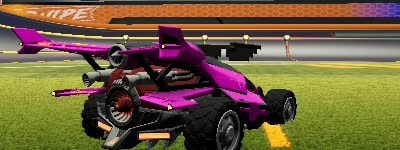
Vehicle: aftershock